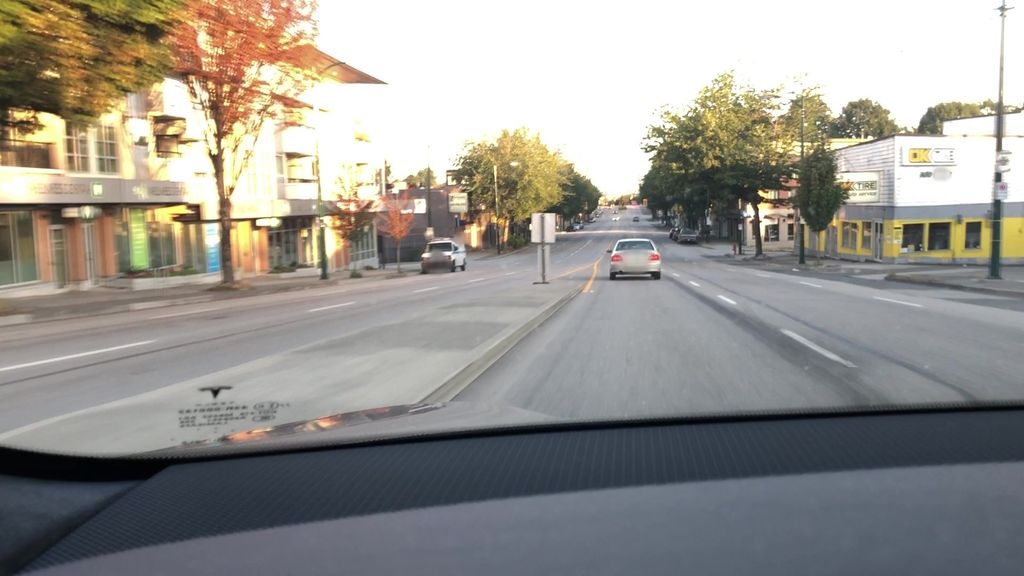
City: vancouver